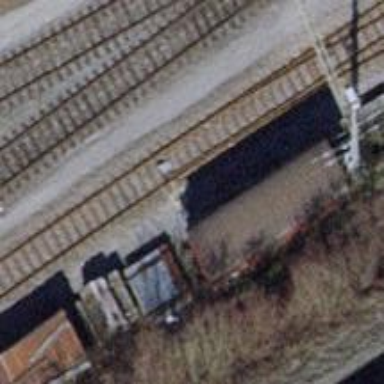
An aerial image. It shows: Railway switch.